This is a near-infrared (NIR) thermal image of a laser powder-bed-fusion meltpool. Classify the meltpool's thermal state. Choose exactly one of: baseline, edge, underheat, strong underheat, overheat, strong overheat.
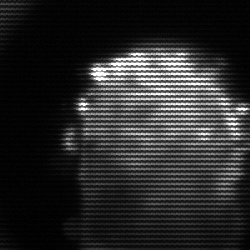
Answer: baseline